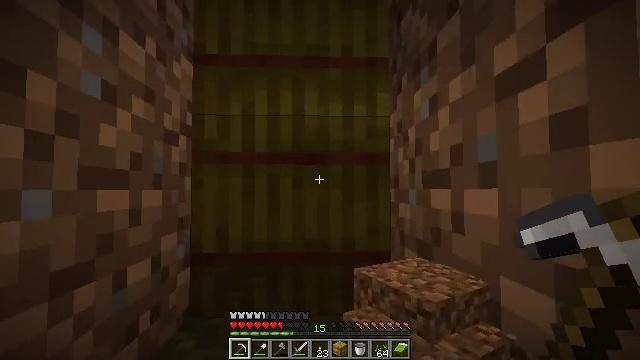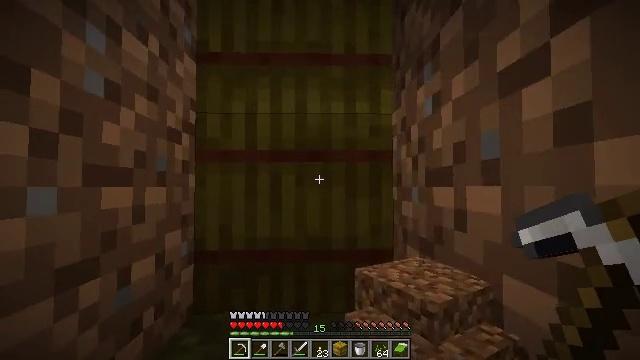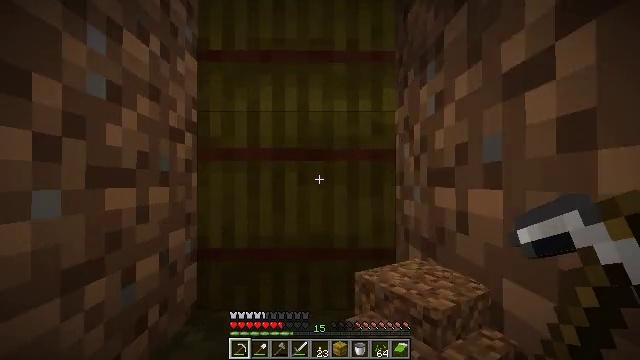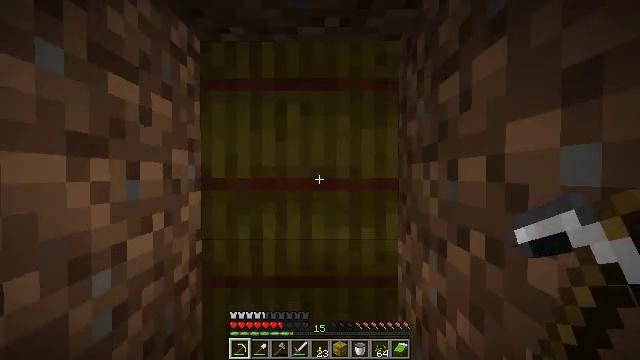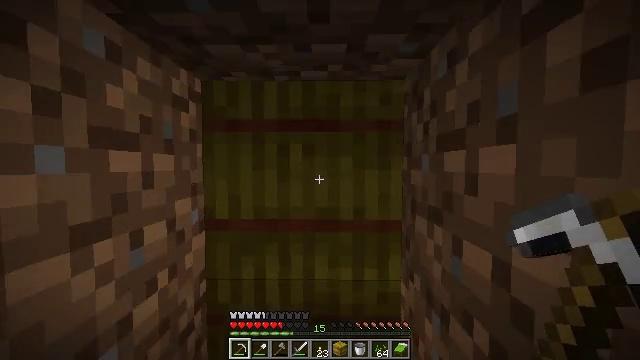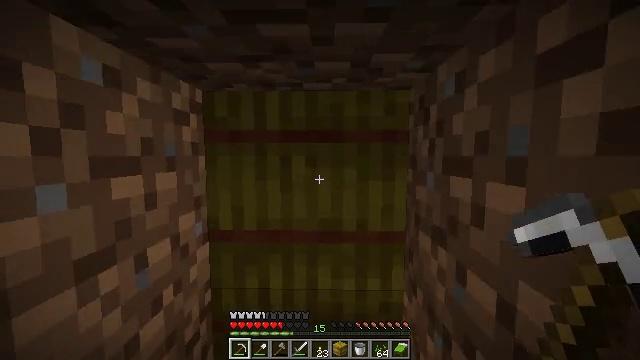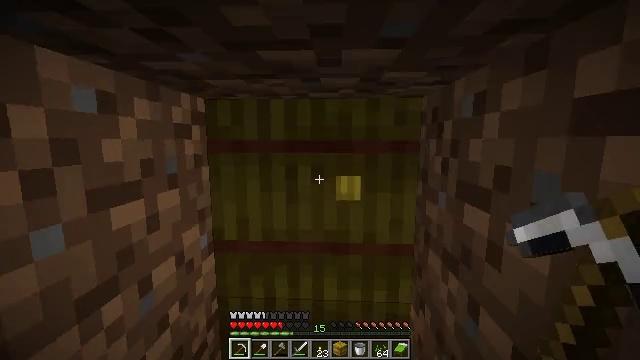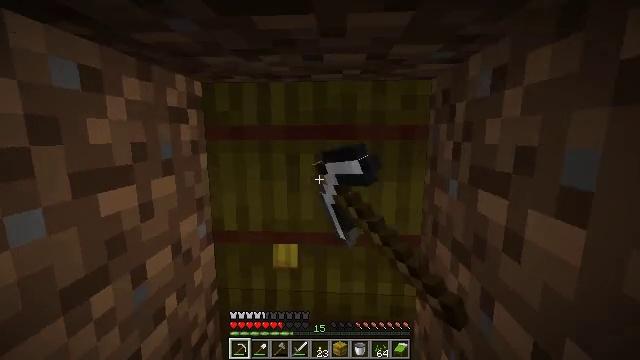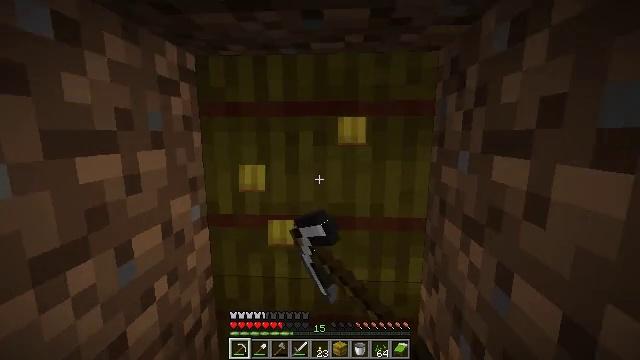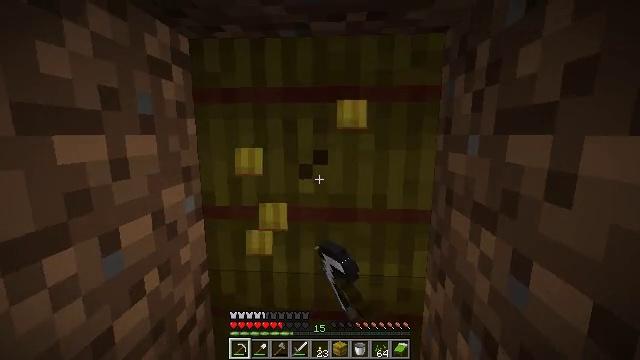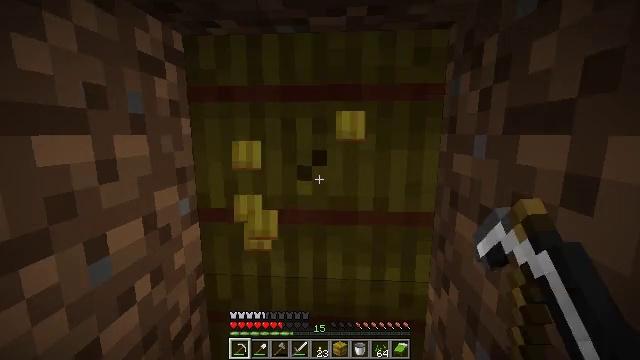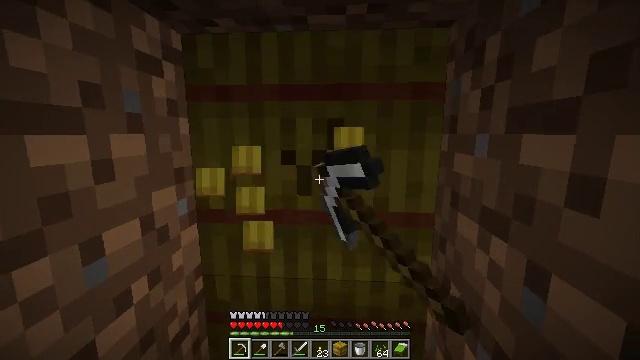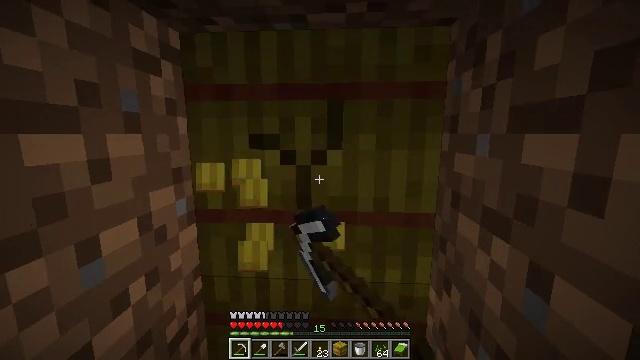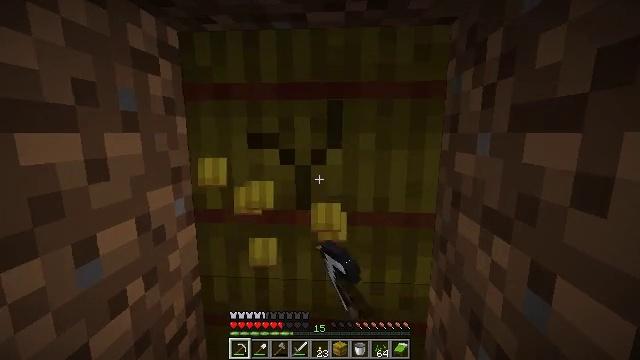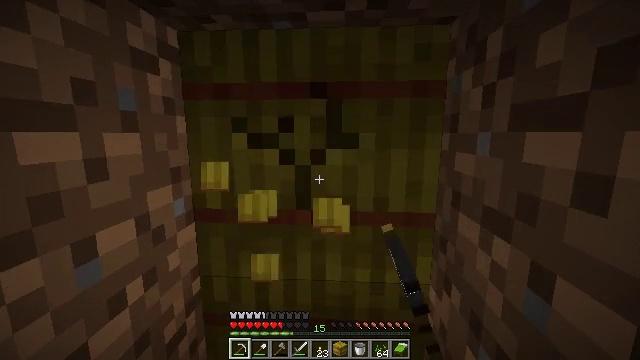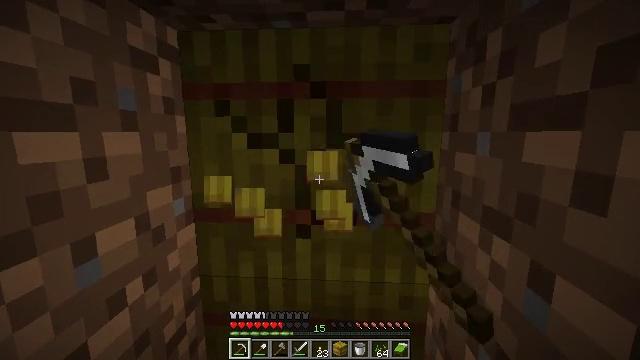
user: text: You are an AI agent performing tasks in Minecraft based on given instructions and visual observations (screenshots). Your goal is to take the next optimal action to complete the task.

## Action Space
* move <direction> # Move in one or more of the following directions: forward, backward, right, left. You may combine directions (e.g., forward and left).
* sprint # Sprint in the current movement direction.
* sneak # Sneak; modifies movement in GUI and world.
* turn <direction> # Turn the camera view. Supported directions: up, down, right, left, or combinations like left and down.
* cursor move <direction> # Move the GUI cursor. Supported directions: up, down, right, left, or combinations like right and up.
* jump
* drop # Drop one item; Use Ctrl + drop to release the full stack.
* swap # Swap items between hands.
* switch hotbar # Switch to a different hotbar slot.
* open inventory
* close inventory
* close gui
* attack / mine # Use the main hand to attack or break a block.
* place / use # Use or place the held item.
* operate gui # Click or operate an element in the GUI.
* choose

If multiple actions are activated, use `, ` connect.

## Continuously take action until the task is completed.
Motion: motion action
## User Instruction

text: Mine a hay block from the field.
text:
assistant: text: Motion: move forward
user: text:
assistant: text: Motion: move forward, turn down, jump
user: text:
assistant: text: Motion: move forward, turn down, jump
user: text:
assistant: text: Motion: move forward, turn down, jump
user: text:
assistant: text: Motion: move forward, turn down, jump
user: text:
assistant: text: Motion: move forward, turn left and down, attack / mine
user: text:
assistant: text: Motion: turn down, attack / mine
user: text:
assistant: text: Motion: attack / mine
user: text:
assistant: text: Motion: attack / mine
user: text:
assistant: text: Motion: attack / mine
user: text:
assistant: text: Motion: attack / mine
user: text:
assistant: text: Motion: attack / mine
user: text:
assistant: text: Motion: attack / mine
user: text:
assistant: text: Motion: attack / mine
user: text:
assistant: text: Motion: attack / mine
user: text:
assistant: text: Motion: attack / mine
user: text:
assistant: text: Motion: attack / mine
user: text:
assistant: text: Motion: attack / mine
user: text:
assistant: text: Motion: attack / mine
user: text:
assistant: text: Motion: attack / mine
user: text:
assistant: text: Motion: attack / mine
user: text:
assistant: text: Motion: attack / mine
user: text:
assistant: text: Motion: attack / mine
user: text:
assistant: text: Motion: attack / mine
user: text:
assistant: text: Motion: turn down, attack / mine
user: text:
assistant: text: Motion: turn down, attack / mine
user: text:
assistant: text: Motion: attack / mine
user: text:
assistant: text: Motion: attack / mine
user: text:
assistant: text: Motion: attack / mine
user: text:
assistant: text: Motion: turn down, attack / mine